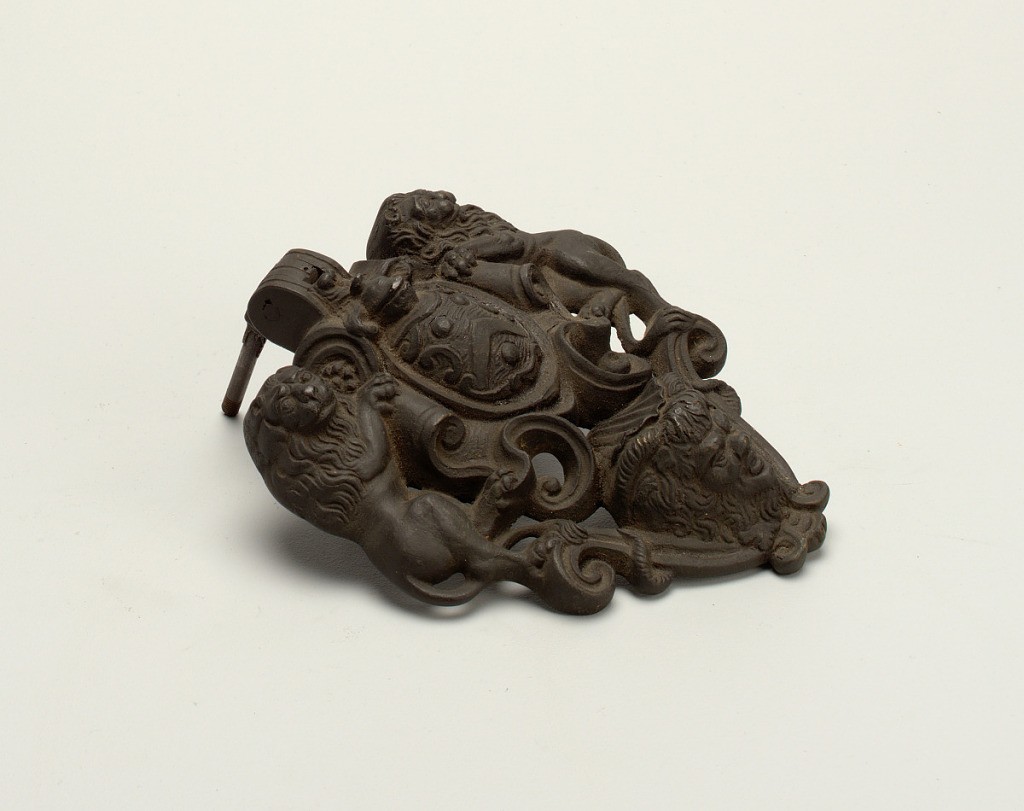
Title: door knocker
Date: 1550–1650
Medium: Bronze
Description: Two lions flank a coat-of-arms. Below, a satyr mask.